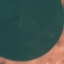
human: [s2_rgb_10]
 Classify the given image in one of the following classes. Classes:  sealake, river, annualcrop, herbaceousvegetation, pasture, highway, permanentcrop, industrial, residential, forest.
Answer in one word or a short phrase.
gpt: AnnualCrop